Interaction volume radius: 10 \u00c5
Interaction volume height: 30 \u00c5
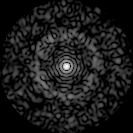
Disorder parameter: 0.8246